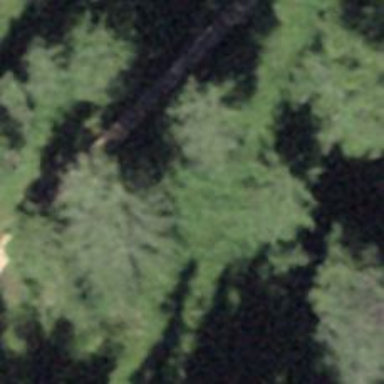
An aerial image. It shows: Path leading to bridge.